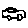
Label: car